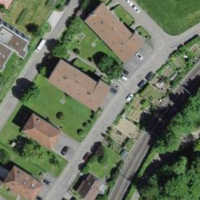
EUNIS habitat code: 55
Species observed at this site:
Endotricha flammealis
Phytocoris tiliae
Idaea rusticata
Udea ferrugalis
Aphomia sociella
Idaea fuscovenosa